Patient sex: F
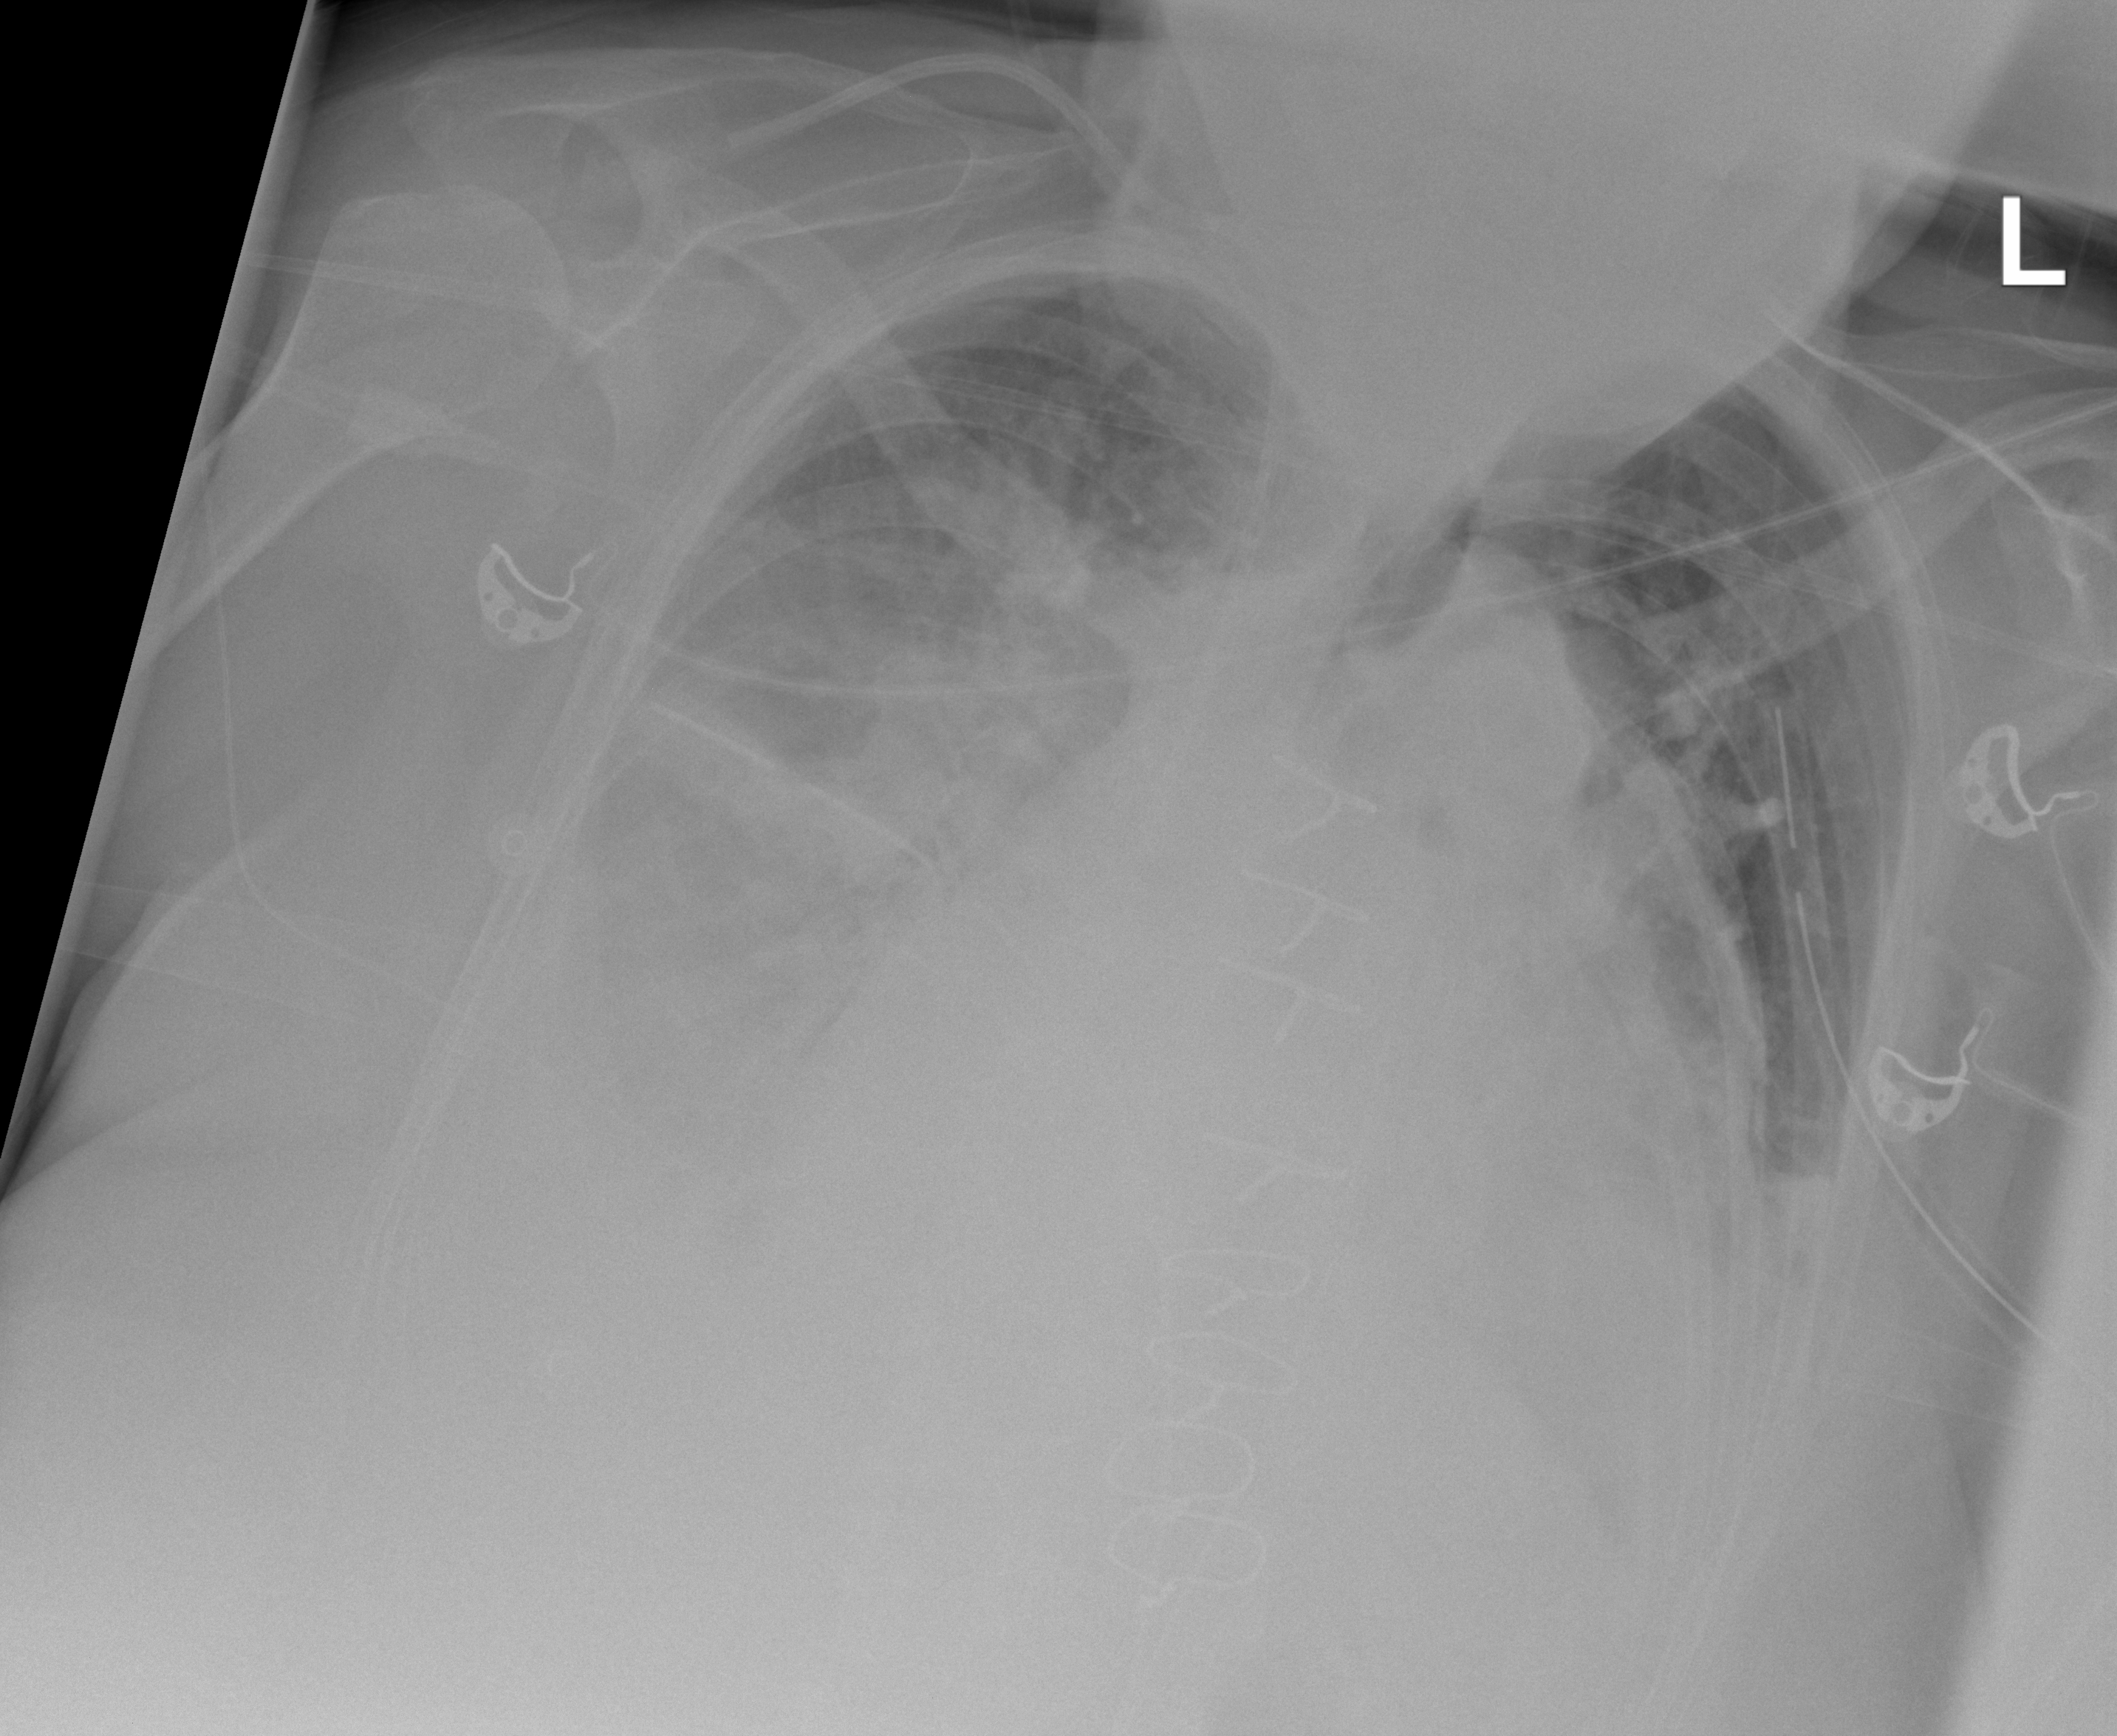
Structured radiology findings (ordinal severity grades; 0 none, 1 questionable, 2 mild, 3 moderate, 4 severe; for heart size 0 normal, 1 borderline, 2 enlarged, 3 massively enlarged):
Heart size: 2
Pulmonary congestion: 2
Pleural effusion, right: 3
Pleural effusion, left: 2
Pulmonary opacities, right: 3
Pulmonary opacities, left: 2
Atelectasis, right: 3
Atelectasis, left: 3